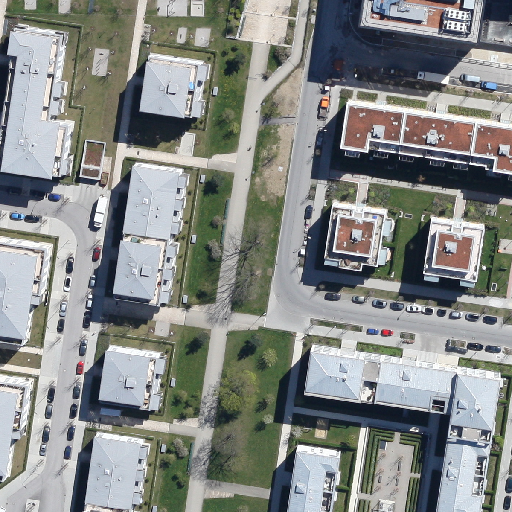
Referring expression: impervious surface